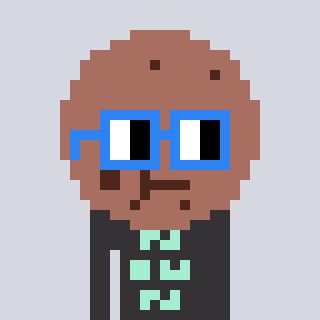
a pixel art character with square blue glasses, a cookie-shaped head and a grayscale-colored body on a cool background